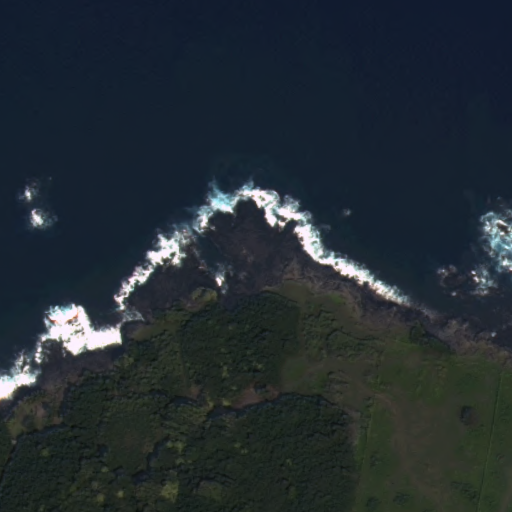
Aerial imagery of cape in Hawaii named Kilo‘ō Point containing only unknown